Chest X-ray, PA view. Patient: 26 years old, sex M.
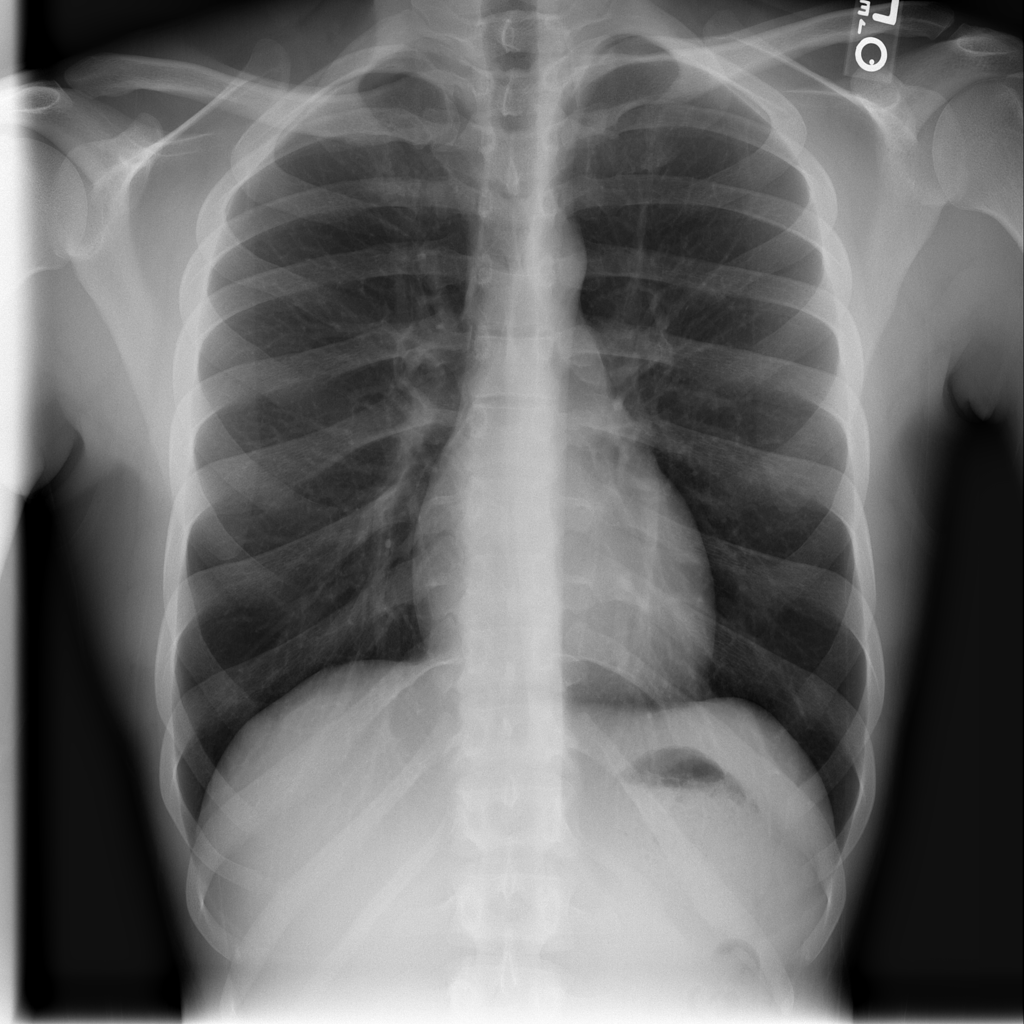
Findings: No Finding